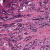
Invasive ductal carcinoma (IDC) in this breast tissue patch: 1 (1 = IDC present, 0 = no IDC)